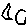
Label: moon